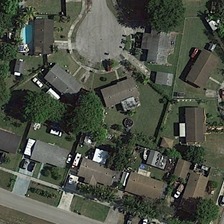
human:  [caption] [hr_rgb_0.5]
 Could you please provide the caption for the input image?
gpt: many buildings and green trees are in a medium residential area .

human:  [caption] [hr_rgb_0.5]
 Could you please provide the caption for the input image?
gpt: many buildings and green trees are in a medium residential area .

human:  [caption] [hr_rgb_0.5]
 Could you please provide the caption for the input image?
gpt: many buildings and green trees are in a medium residential area .

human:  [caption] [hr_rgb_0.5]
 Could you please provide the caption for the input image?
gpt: many buildings and green trees are in a medium residential area .

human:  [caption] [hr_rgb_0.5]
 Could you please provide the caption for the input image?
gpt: many buildings and green trees are in a medium residential area .